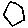
Label: hexagon